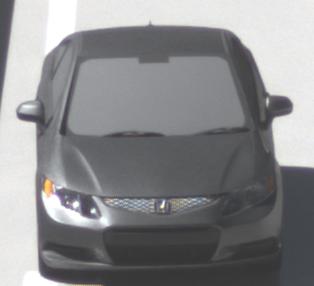
Make: Honda
Model: Civic Limousine 1.8
Detailed model: Civic (IX) Limousine
Model produced from: 2014/05
Model produced until: 2017/06
Doors: 4
Color: gray
Road condition: wet road
Daytime: midday
Contrast: high contrast